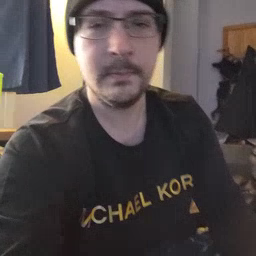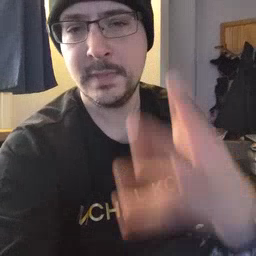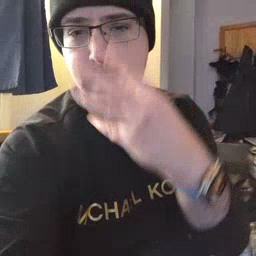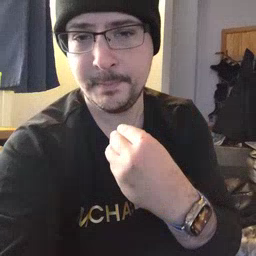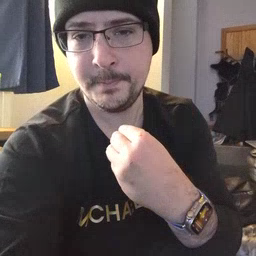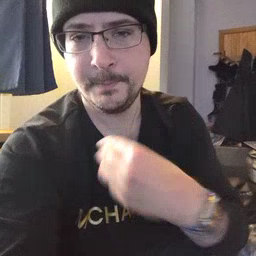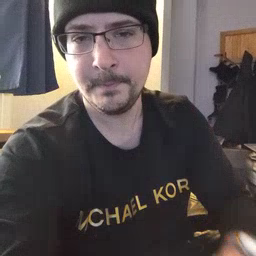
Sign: sleep